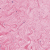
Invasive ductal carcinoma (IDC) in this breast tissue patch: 0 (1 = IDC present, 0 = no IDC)